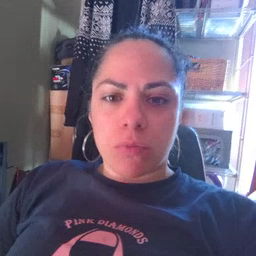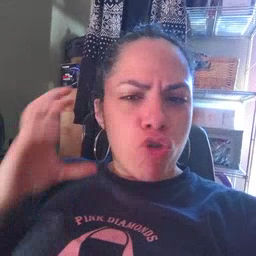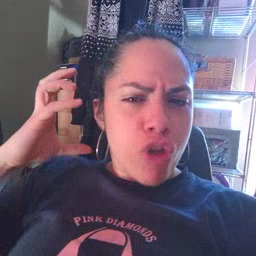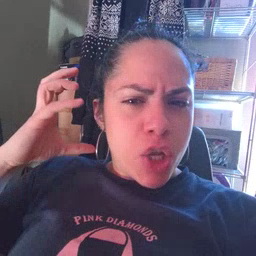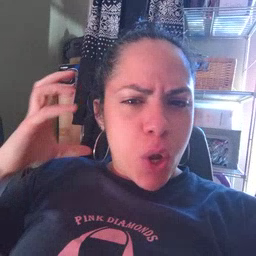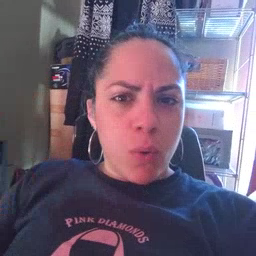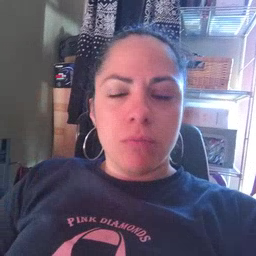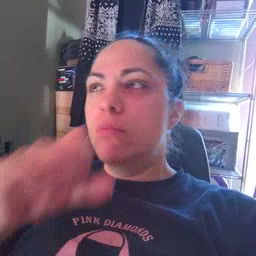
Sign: radio